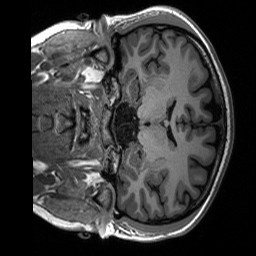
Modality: T1w
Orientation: coronal
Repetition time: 8 s
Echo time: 0.066 s